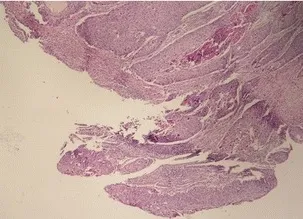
Tumor invasion to the common bile duct.
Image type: pathology (h&e)